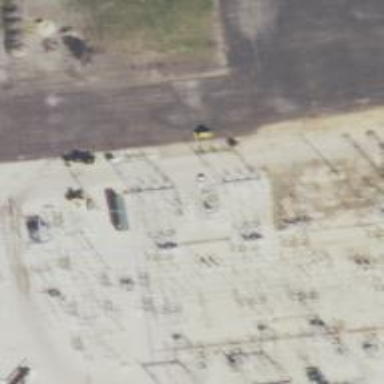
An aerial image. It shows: Switch used for power control.